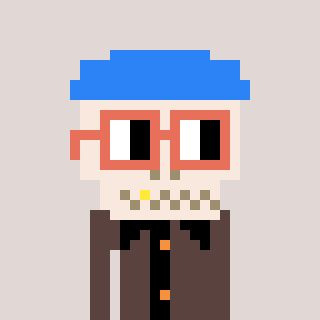
a pixel art character with square orange glasses, a skeleton-hat-shaped head and a darkbrown-colored body on a warm background